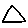
Label: triangle